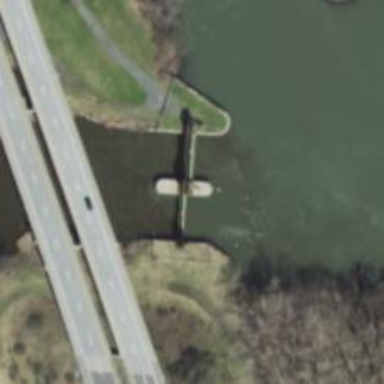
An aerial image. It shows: Lock gate along waterway.